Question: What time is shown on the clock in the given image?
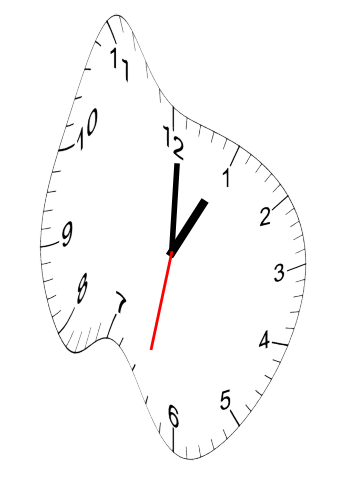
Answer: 01:00:32